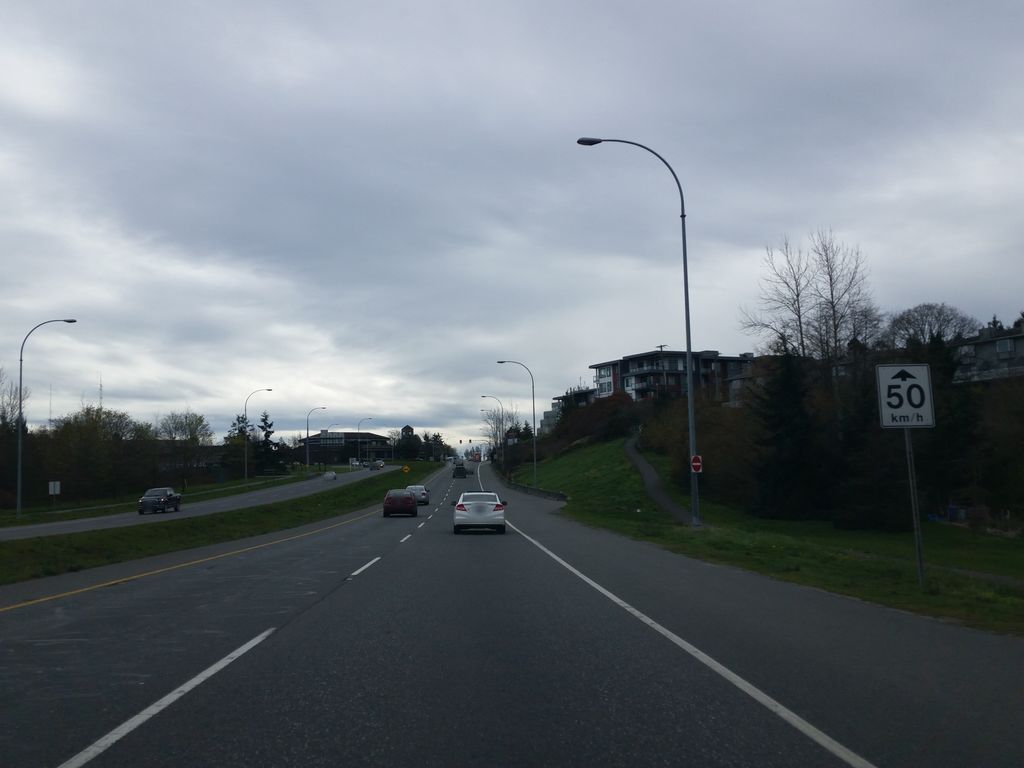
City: victoria